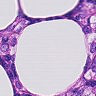
Metastatic tissue present: yes